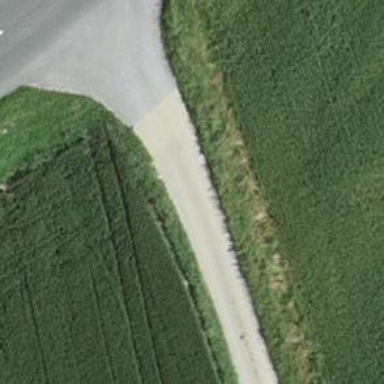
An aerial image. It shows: Gravel track with grade3 tracktype.